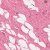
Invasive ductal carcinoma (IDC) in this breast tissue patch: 0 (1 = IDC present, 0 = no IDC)